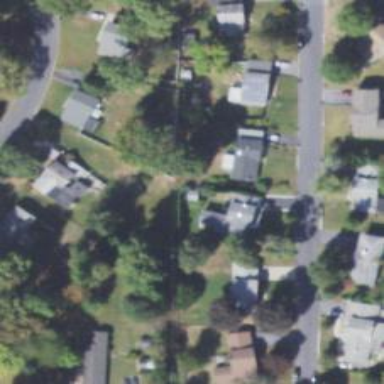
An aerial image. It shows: Neighborhood.